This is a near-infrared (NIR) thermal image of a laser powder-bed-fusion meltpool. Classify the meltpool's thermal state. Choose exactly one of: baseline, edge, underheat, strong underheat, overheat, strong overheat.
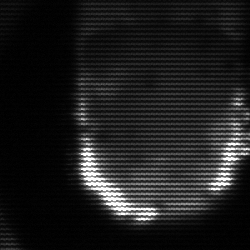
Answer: baseline